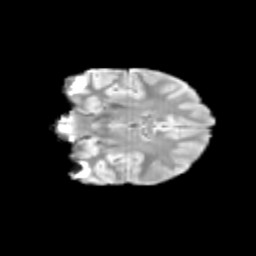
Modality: T2w
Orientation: coronal
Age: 13
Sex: female
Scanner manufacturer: siemens
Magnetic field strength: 3 T
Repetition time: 3.8 s
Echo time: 0.07 s